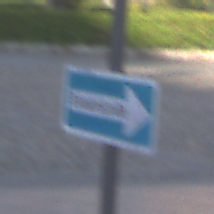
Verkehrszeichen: EinbahnstrasseRechtsweisend
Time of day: SunriseSunset
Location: Outdoor (Urban)
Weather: PartlyCloudy
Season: NotSpecified
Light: Natural